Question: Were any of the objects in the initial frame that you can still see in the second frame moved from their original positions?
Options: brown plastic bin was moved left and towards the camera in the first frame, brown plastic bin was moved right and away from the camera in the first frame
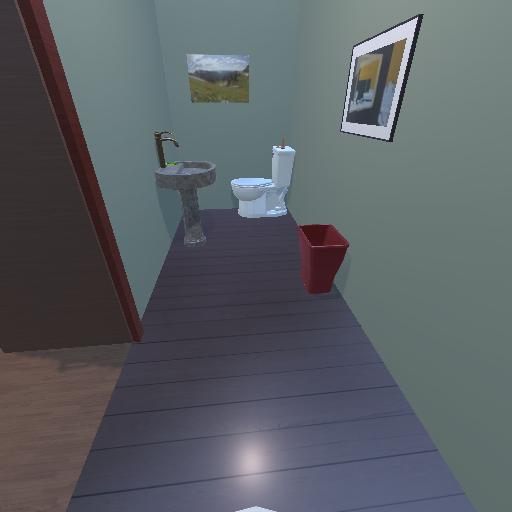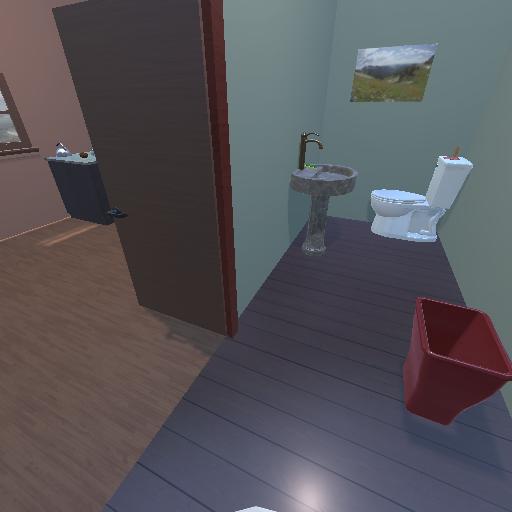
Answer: brown plastic bin was moved left and towards the camera in the first frame